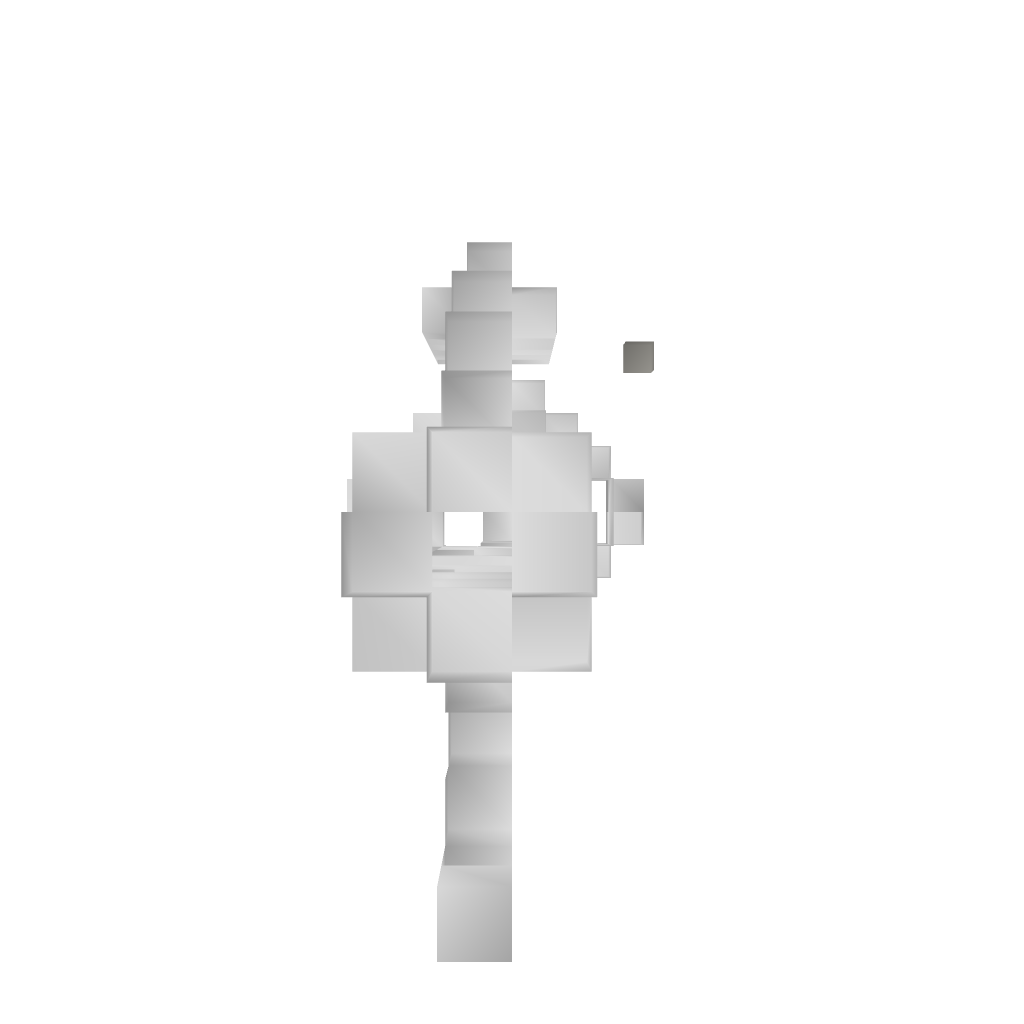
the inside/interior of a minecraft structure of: Thunder Gun